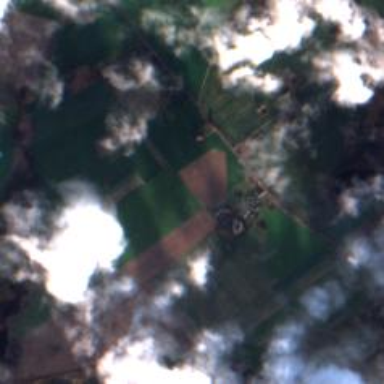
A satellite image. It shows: Picturesque farmland scene.